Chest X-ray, AP view. Patient: 33 years old, sex F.
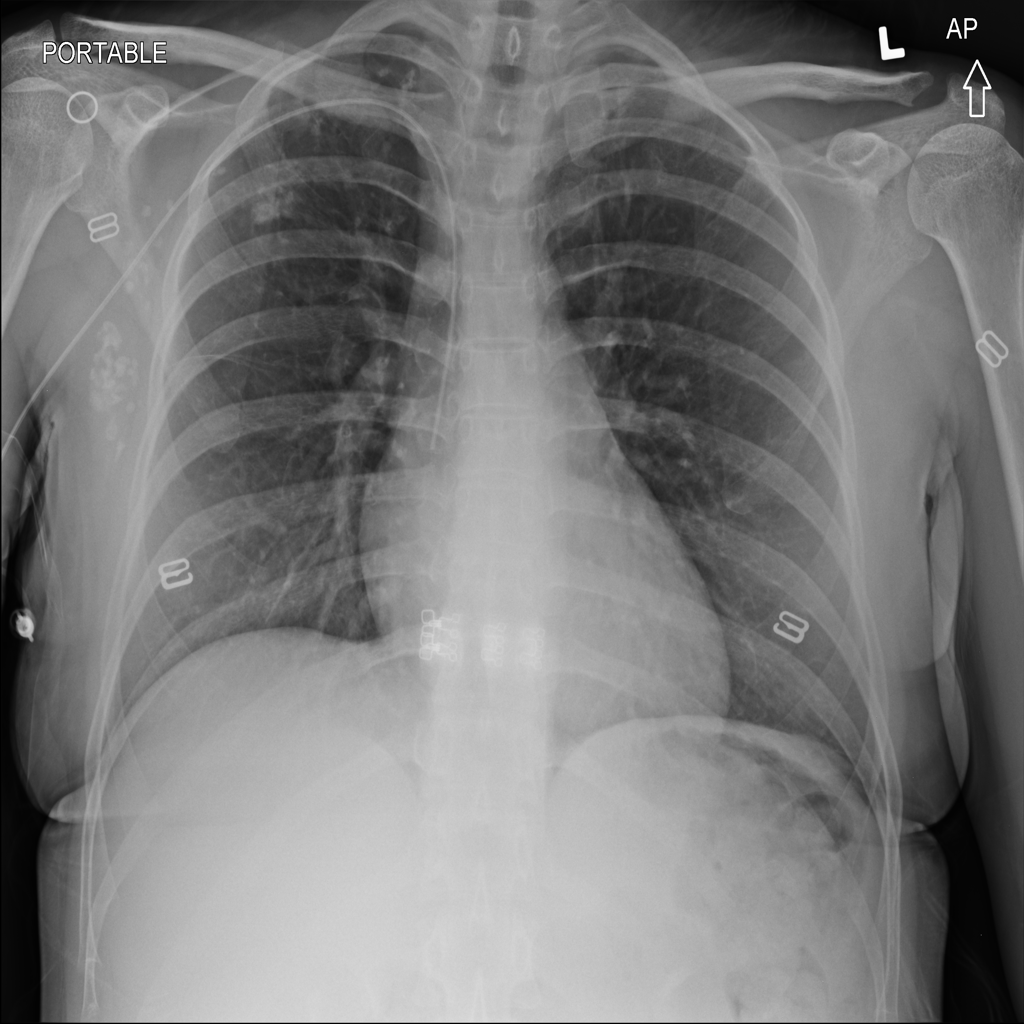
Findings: No Finding